Aerial crown-view tile of a tropical tree (Barro Colorado Island, Panama), acquired 20250616:
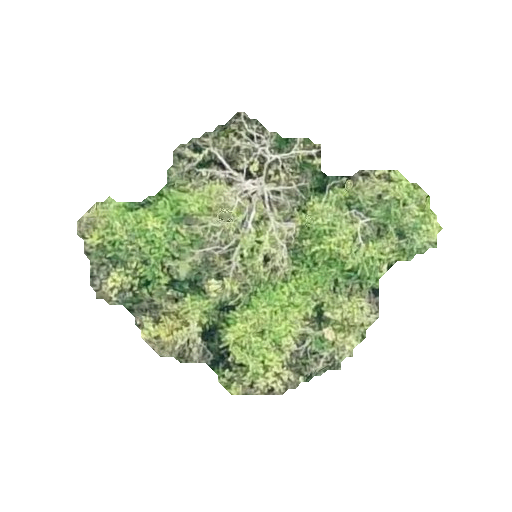
Species: Luehea seemannii
GBIF accepted scientific name: Luehea seemannii
Crown area: 89.835 m²